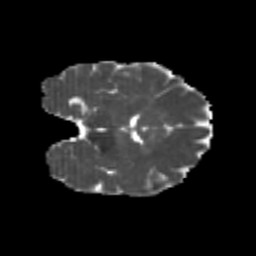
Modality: MD
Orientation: coronal
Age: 22
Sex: female
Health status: healthy
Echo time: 0.074 s